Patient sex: F
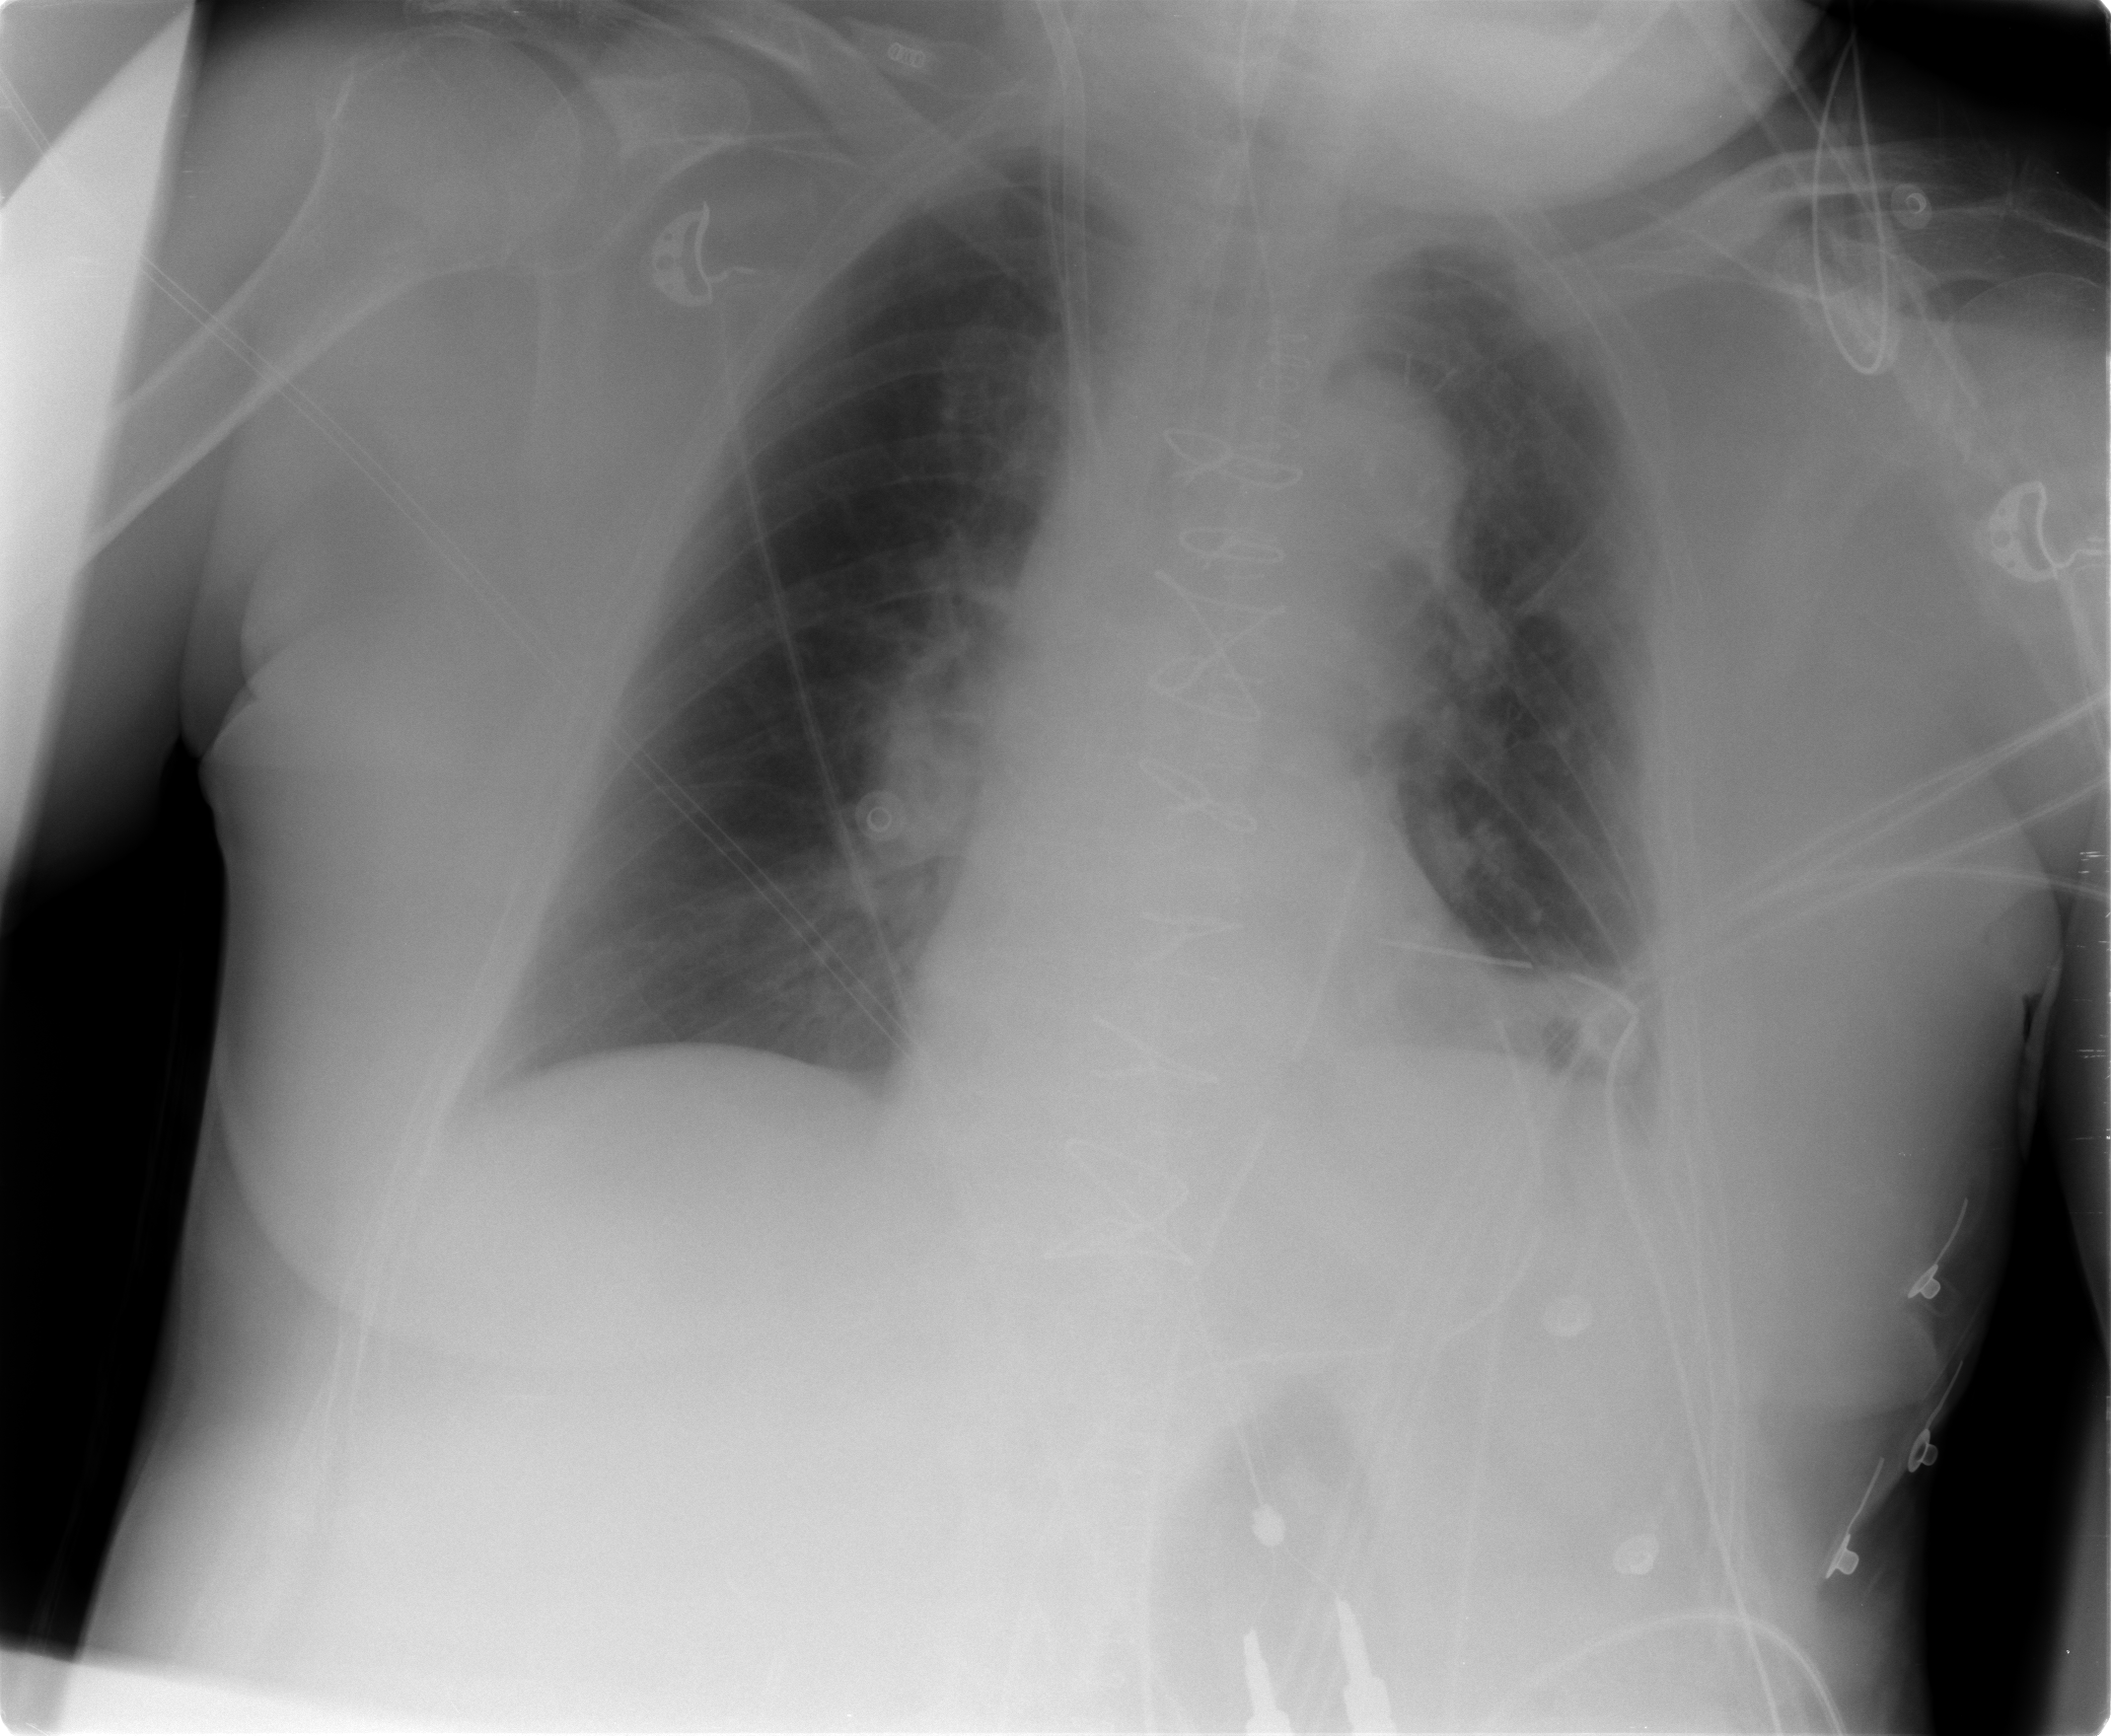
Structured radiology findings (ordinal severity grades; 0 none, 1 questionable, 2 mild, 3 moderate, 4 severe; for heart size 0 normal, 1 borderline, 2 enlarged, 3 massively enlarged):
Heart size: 0
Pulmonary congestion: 0
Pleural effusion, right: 0
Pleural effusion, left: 1
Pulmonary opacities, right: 0
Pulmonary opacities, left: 0
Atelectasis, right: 0
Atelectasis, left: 1